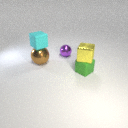
large brown metal sphere below small cyan rubber cube